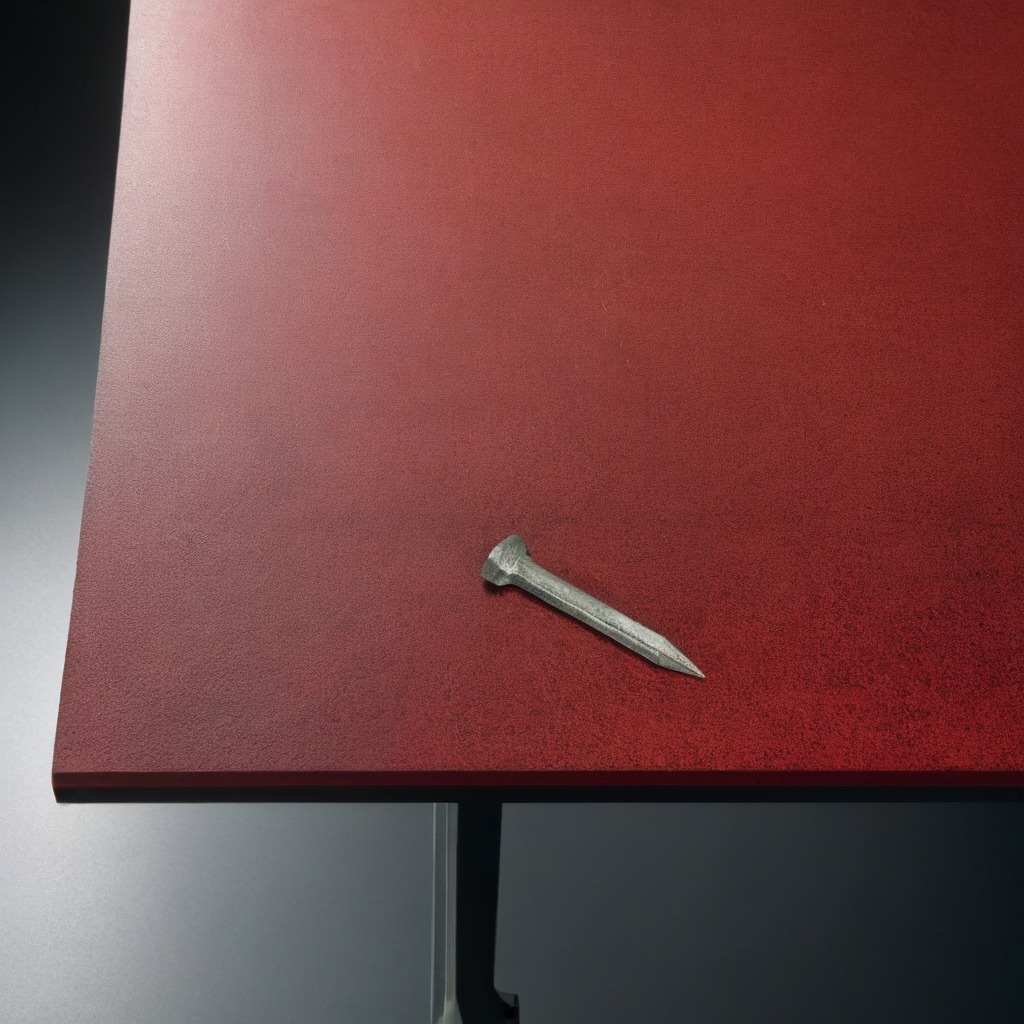
A nail is lying on the granite tabletop.